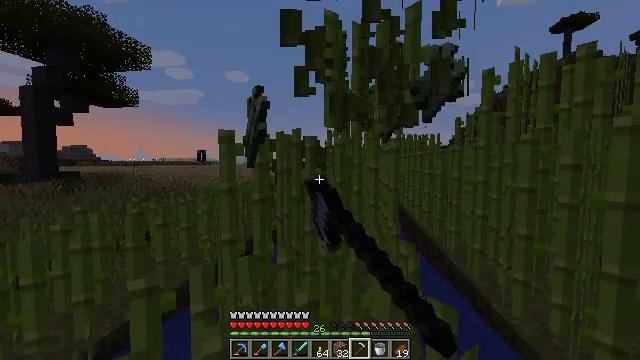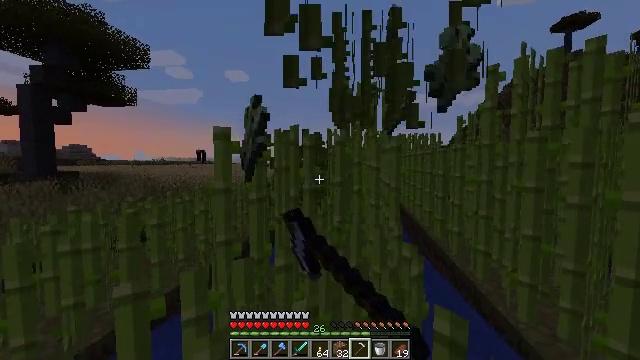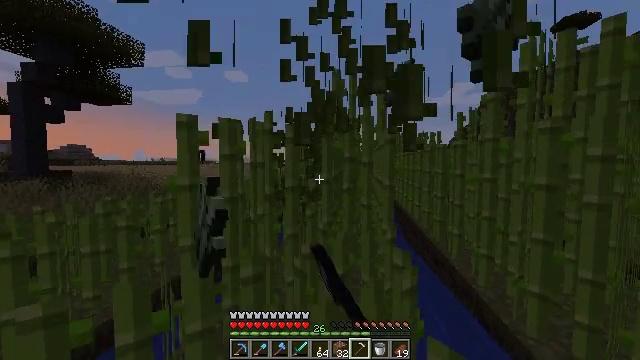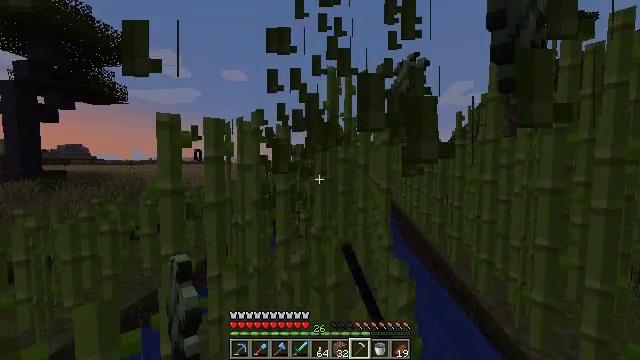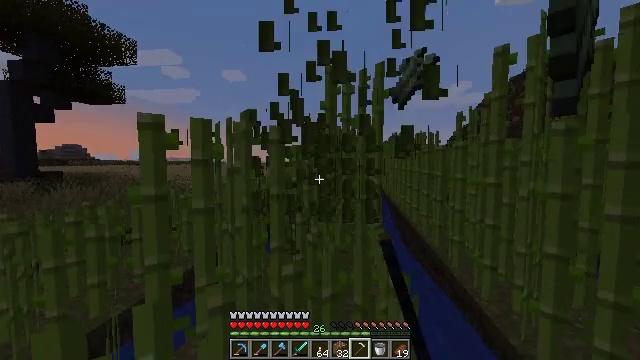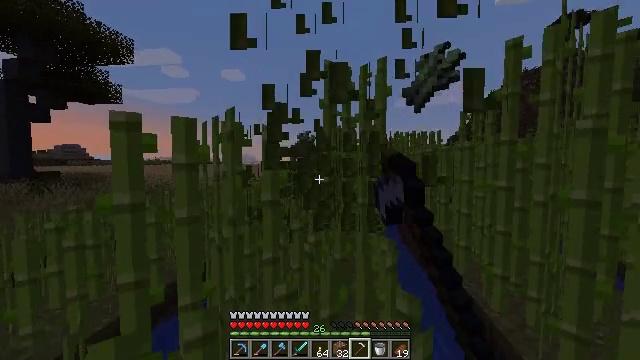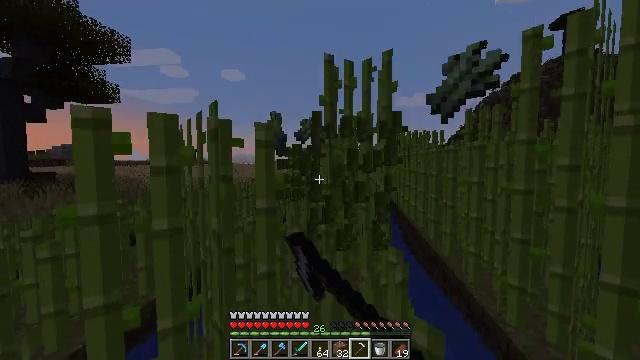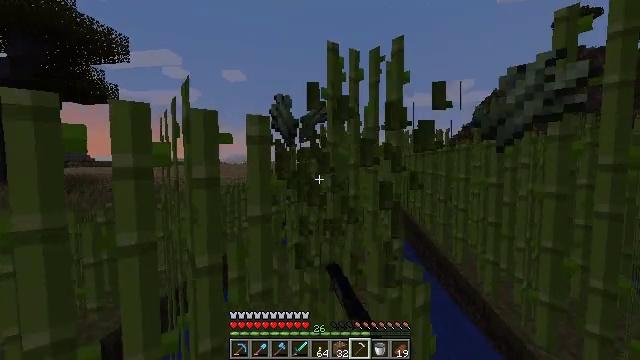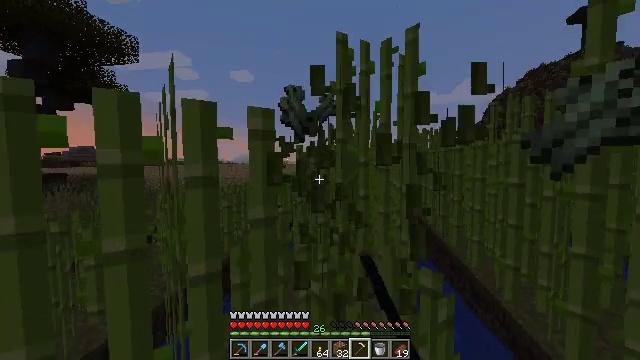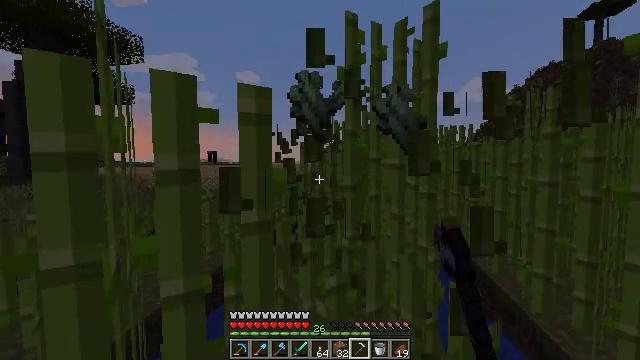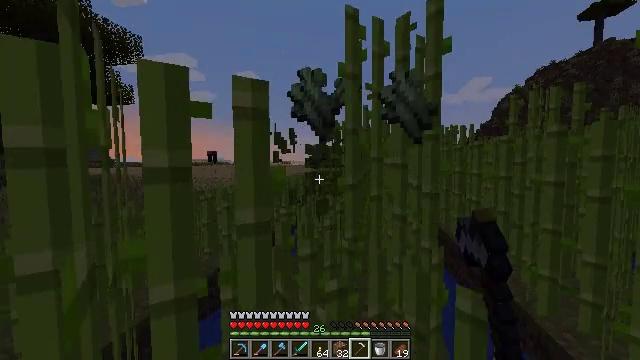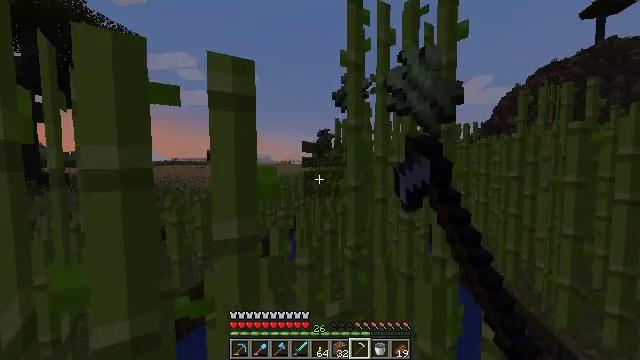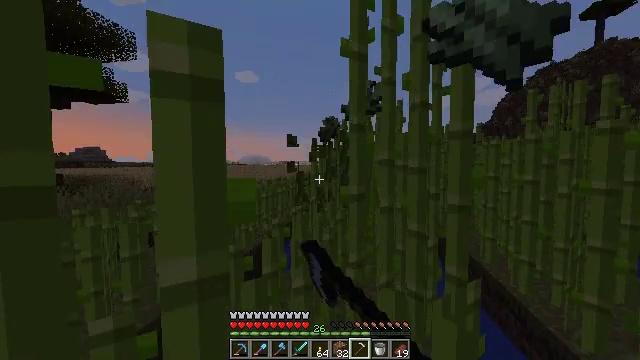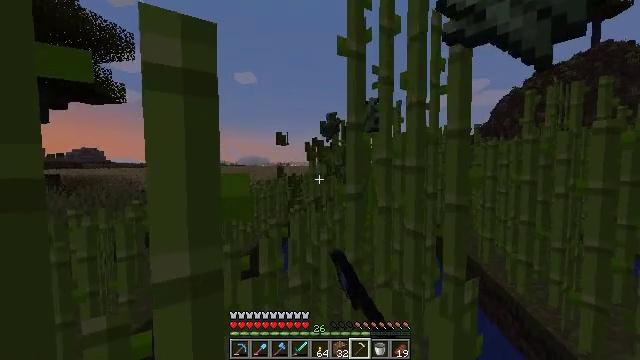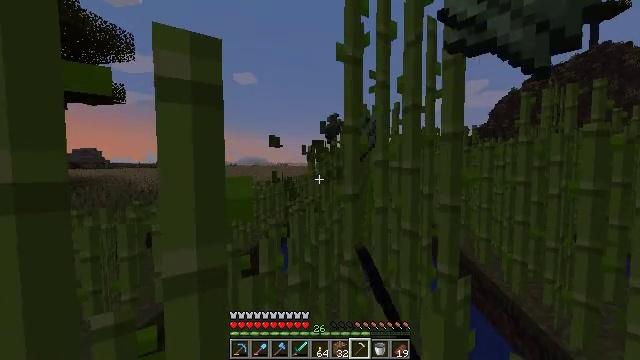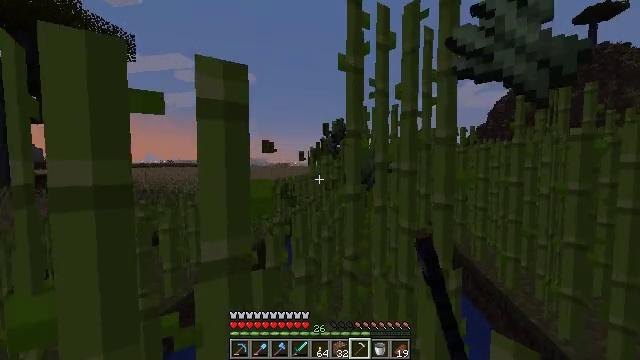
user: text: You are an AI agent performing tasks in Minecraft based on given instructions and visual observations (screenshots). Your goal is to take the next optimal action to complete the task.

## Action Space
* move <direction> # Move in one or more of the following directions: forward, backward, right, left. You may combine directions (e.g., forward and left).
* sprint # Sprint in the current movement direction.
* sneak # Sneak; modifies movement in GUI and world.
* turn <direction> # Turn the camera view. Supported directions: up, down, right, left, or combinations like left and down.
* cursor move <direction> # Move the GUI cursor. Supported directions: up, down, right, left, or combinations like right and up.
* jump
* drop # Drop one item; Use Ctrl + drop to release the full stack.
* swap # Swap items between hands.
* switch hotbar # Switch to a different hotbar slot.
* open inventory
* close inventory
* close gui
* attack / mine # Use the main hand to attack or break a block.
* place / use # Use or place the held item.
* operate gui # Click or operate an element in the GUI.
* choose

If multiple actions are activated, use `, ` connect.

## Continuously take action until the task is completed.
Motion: motion action
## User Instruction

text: Gather sugar cane for crafting.
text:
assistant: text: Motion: move forward and move right, attack / mine
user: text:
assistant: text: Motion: move forward and move right, attack / mine
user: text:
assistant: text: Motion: move forward, attack / mine
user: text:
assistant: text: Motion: move forward, attack / mine
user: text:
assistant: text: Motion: move forward, attack / mine
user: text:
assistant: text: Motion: move forward, attack / mine
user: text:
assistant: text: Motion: move forward, attack / mine
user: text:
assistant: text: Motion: move forward, turn left, attack / mine
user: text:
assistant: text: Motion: move forward, turn left, attack / mine
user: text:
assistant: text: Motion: move forward, attack / mine
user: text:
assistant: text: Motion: move forward, attack / mine
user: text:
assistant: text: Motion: attack / mine
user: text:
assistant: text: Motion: move back
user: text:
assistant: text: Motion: move back
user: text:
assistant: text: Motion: move back and move left
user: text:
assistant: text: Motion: move back and move left
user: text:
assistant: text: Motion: move back and move left
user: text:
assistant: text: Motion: move back and move left
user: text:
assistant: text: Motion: move back and move left
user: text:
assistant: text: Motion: no_op
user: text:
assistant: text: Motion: no_op
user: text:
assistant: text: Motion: attack / mine
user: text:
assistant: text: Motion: move forward, turn right, attack / mine
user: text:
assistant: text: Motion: move forward, turn right and up, attack / mine
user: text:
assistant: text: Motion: move forward, turn right
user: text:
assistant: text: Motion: move forward and move right
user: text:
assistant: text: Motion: move forward and move right
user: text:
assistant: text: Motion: move forward and move right
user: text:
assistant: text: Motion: move forward and move right
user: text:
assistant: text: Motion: move forward